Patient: sex F, age 29
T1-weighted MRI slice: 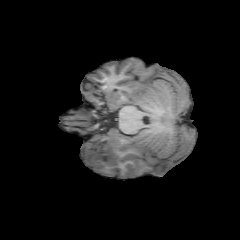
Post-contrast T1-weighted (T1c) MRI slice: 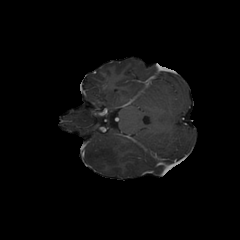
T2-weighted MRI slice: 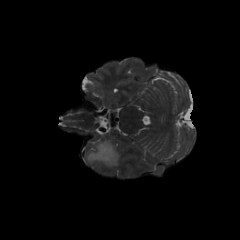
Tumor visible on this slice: yes
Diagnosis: Astrocytoma, IDH-mutant
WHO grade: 2